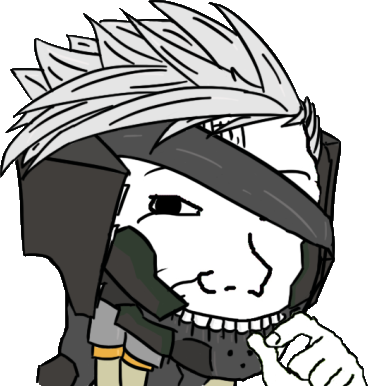
Label: 5_Smugjak